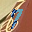
Label: 7